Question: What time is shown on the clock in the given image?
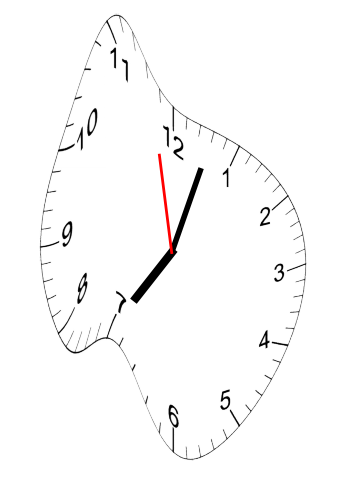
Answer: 07:02:58